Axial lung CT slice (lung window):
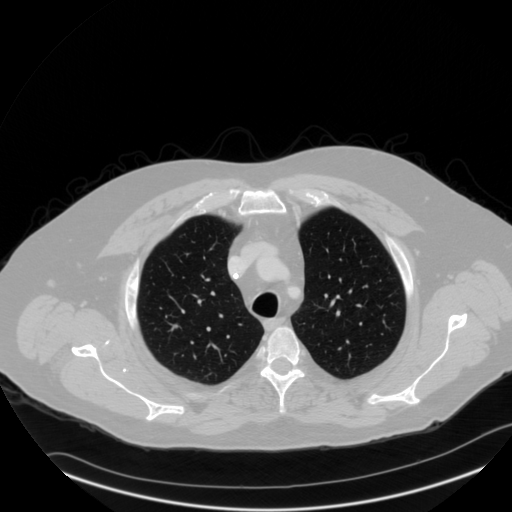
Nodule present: no